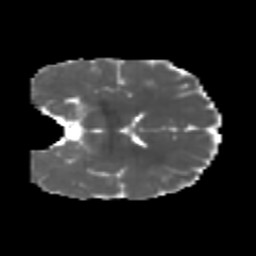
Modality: MD
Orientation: coronal
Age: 6
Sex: male
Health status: healthy